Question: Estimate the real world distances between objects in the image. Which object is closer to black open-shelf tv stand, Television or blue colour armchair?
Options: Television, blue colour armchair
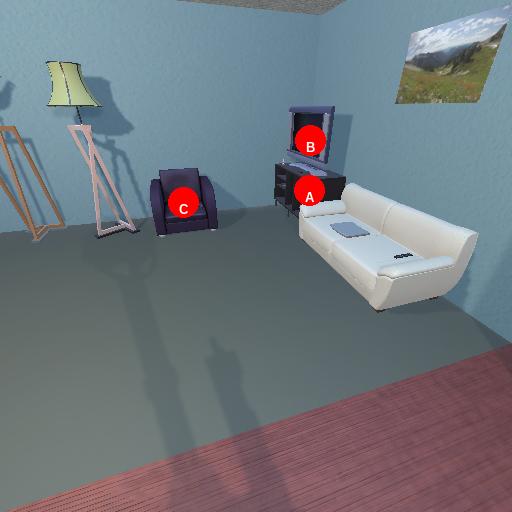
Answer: Television